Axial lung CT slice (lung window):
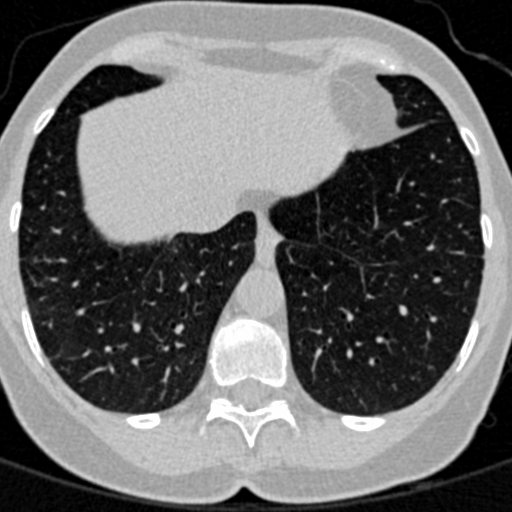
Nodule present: no